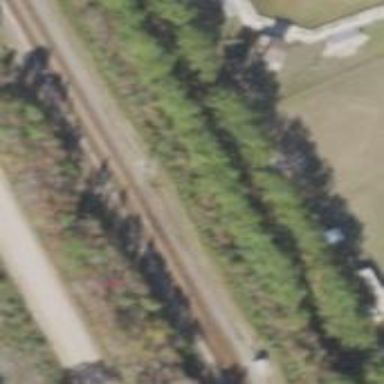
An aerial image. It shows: Railway track.